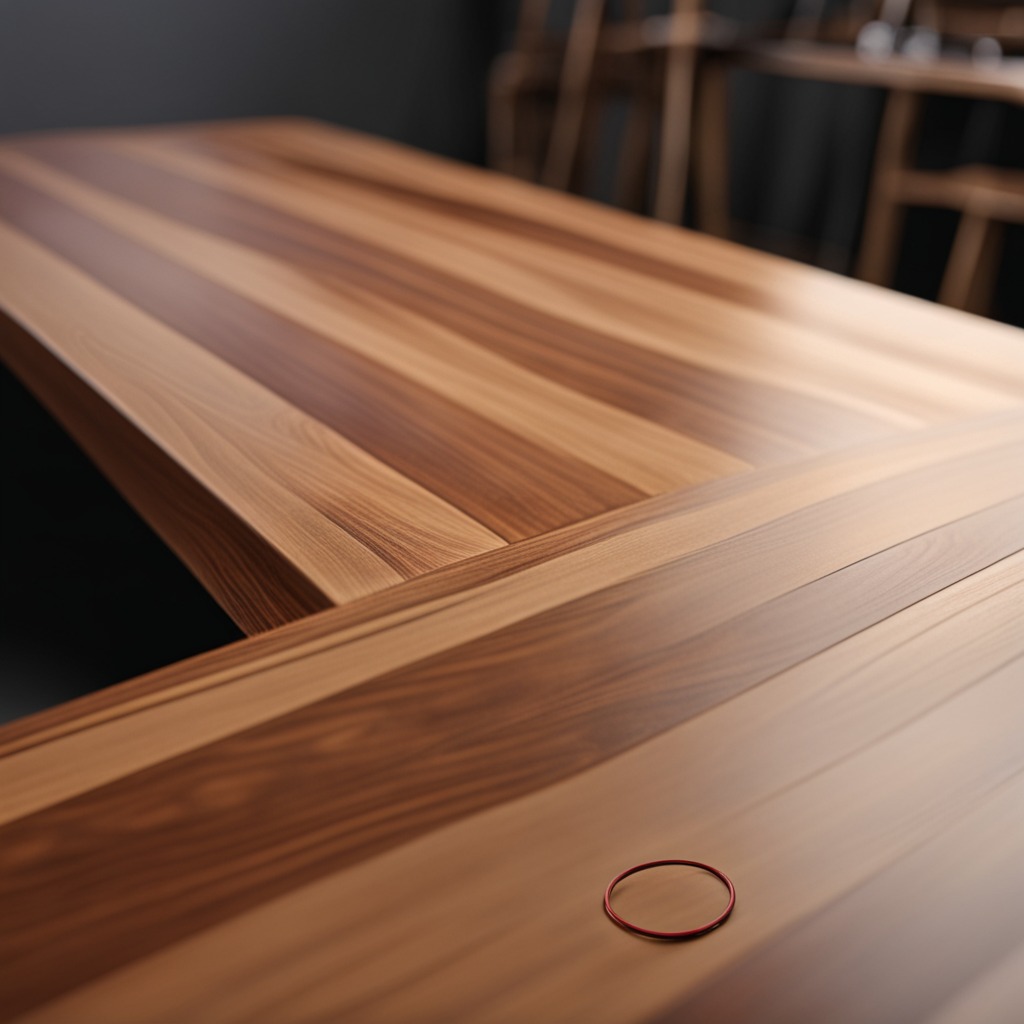
A rubber O-ring is lying on the wooden table.